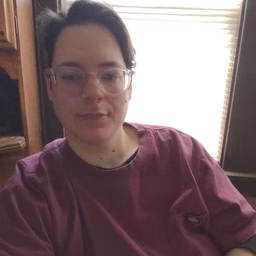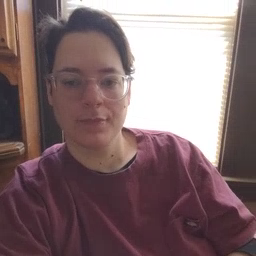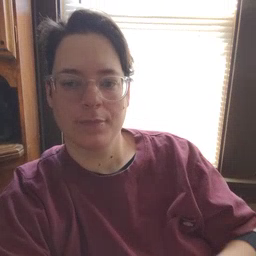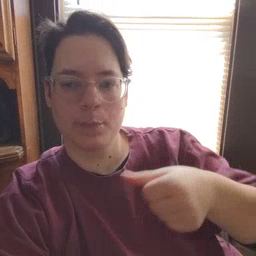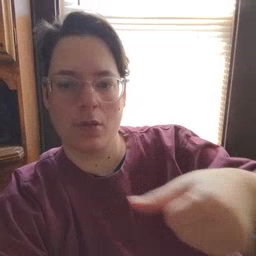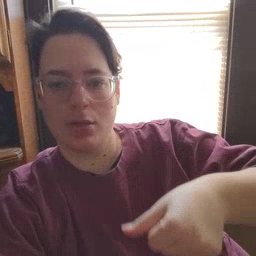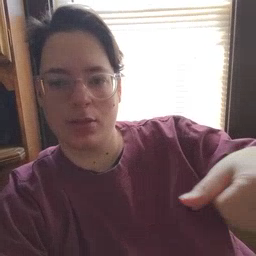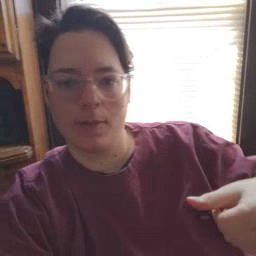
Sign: puzzle